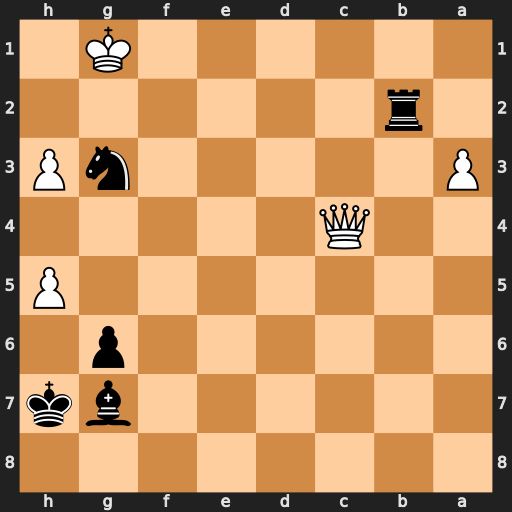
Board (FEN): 8/6bk/6p1/7P/2Q5/P5nP/1r6/6K1
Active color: b
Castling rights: -
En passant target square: -
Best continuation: Bd4+ Qxd4 Ne2+ Kf1 Nxd4